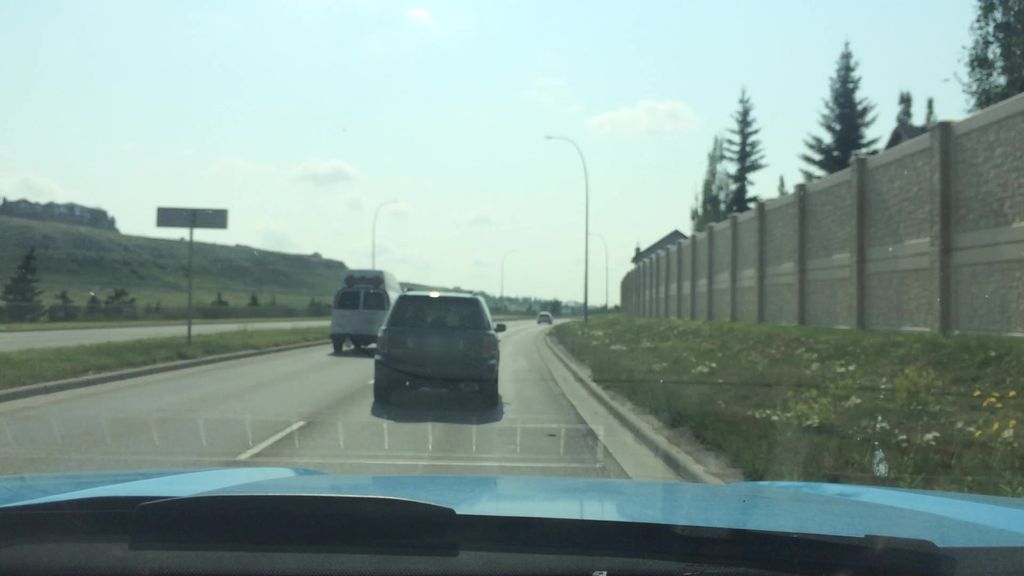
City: calgary